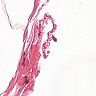
Metastatic tissue present: no